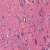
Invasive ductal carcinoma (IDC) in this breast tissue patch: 0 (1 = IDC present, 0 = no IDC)